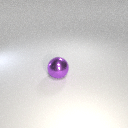
large purple metal sphere